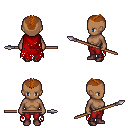
a pixel art fantasy rpg character, female body template, human, dark skin, red tattered cape, red pants, brunette short mohawk hairstyle, maroon shoes, spear, four views (front, back, left, right), 2x2 character sprite sheet, small pixel art, hard edges, no anti-aliasing